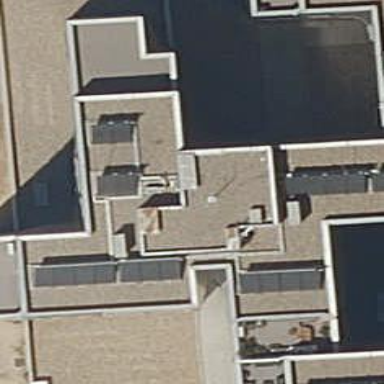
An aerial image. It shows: Part of building is shown in the image.